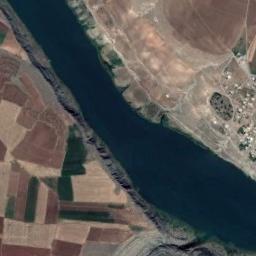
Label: river